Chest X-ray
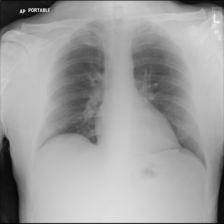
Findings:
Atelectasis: negative
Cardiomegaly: negative
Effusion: negative
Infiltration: negative
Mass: negative
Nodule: negative
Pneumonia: negative
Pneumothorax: negative
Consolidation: negative
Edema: negative
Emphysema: negative
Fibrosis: negative
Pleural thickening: negative
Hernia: negative